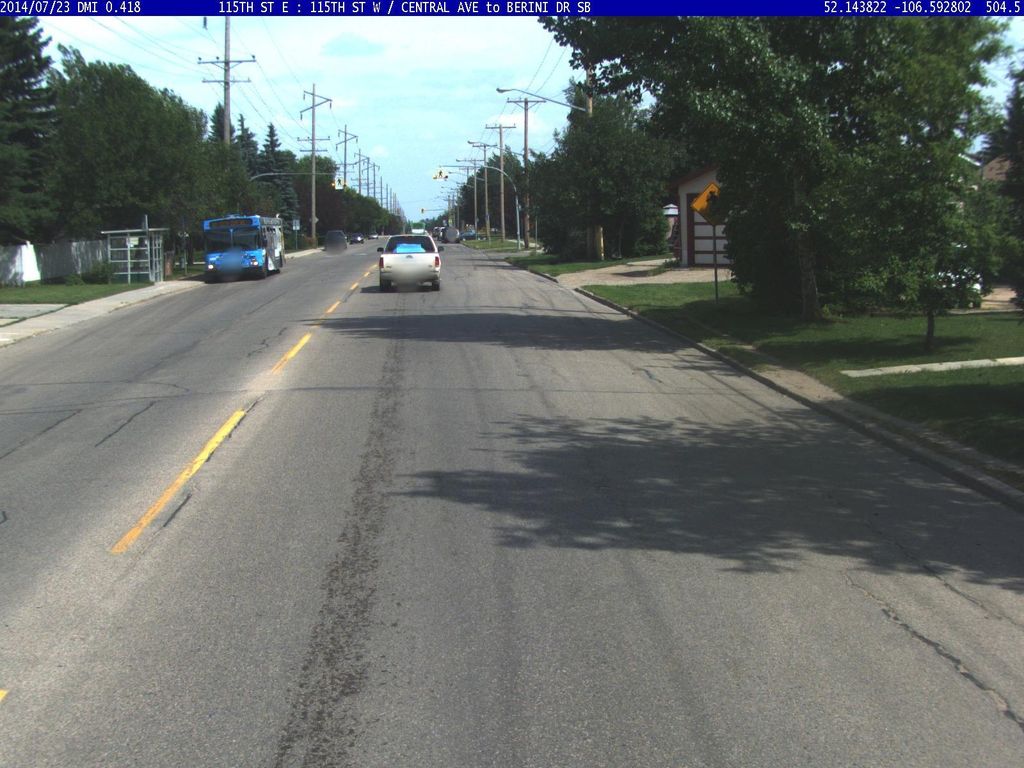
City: saskatoon